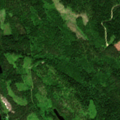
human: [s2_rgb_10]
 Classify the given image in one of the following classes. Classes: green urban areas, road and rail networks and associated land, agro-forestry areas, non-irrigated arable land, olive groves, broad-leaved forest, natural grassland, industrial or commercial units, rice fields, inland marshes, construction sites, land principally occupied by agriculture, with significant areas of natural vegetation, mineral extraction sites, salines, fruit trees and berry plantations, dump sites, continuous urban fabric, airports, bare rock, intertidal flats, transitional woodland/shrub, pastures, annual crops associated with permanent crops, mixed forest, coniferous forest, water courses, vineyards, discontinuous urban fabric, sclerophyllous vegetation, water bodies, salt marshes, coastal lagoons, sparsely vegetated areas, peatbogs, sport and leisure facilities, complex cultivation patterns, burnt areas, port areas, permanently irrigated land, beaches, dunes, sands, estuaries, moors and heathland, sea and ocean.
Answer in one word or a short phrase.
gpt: coniferous forest, mixed forest, water bodies